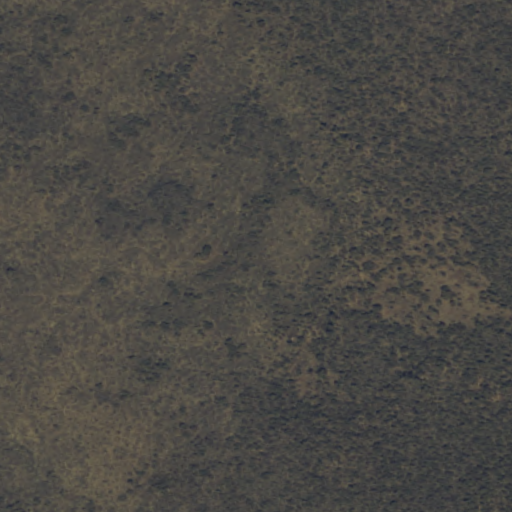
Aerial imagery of mountain in Hawaii named Lupea Kipuka containing only unknown